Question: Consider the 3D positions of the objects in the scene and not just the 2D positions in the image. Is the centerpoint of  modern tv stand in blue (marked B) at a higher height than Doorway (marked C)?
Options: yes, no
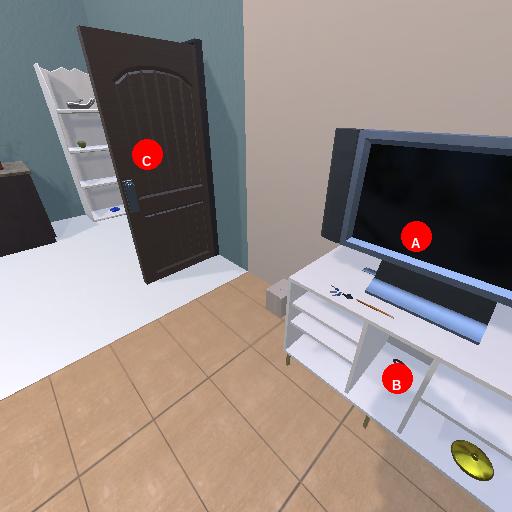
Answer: yes